Field crop: maize
Growth stage: 2
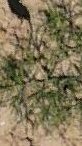
Species: salsola